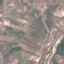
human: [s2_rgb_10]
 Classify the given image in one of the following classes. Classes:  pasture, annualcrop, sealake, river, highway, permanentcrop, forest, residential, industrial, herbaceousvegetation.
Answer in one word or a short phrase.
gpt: PermanentCrop